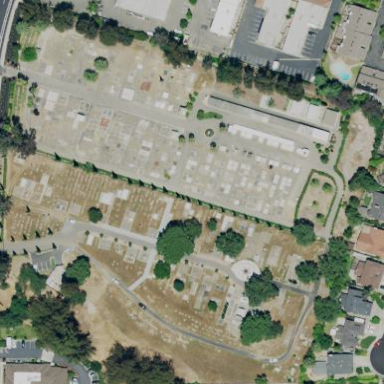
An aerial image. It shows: Cemetery.